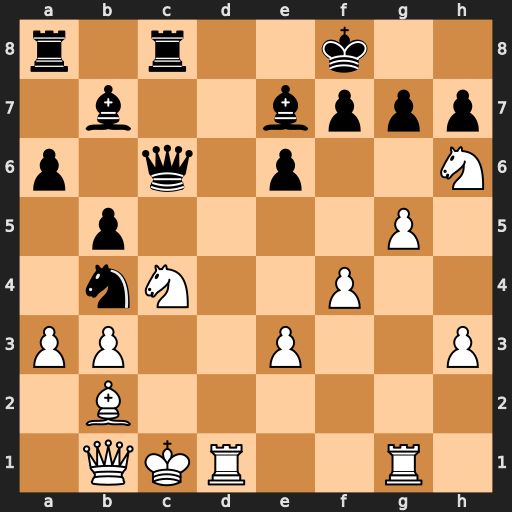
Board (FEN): r1r2k2/1b2bppp/p1q1p2N/1p4P1/1nN2P2/PP2P2P/1B6/1QKR2R1
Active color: w
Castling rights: -
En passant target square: -
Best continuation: Qxh7 Na2+ Kd2 Bb4+ axb4